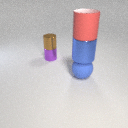
small purple metal cylinder to the left of large blue rubber sphere